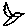
Label: bird